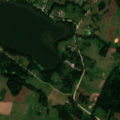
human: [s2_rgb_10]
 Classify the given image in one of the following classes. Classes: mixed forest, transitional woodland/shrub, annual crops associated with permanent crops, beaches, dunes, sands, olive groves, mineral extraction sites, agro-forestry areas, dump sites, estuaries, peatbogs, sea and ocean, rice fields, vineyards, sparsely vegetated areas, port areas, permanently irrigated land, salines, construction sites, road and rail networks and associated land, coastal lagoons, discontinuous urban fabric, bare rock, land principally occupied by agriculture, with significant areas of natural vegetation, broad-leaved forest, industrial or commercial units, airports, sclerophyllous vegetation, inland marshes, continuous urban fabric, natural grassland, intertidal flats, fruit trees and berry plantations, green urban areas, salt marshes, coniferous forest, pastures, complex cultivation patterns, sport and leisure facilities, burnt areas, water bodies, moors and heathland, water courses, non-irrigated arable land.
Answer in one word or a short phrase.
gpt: discontinuous urban fabric, non-irrigated arable land, complex cultivation patterns, land principally occupied by agriculture, with significant areas of natural vegetation, mixed forest, water bodies